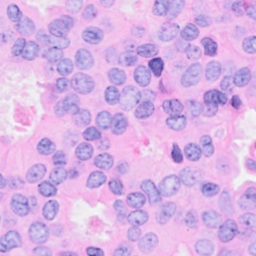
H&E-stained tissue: Breast